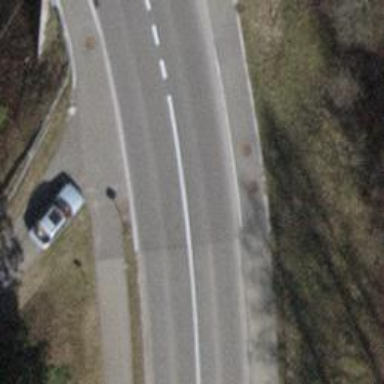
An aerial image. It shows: Asphalt path with sidewalk.